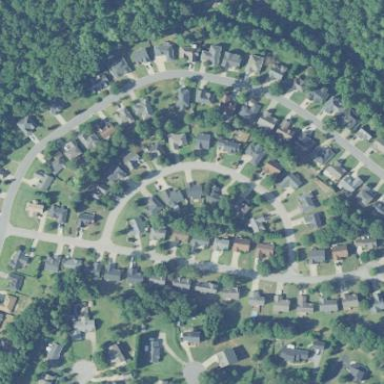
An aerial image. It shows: Residential neighbourhood.